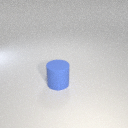
large blue rubber cylinder